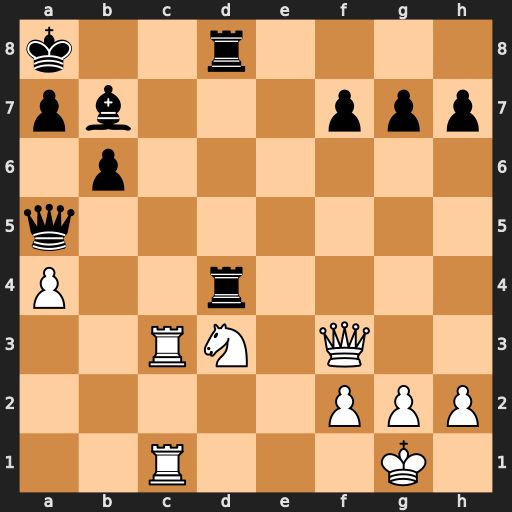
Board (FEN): k2r4/pb3ppp/1p6/q7/P2r4/2RN1Q2/5PPP/2R3K1
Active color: w
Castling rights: -
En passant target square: -
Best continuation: Rc8+ Rxc8 Rxc8#